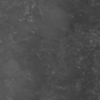
Label: not_dusty